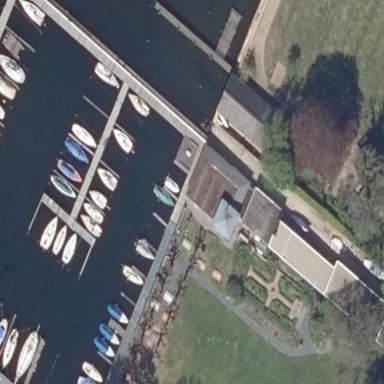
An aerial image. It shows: Marina on leisure land.